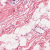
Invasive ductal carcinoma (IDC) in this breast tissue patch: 0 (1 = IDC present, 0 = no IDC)